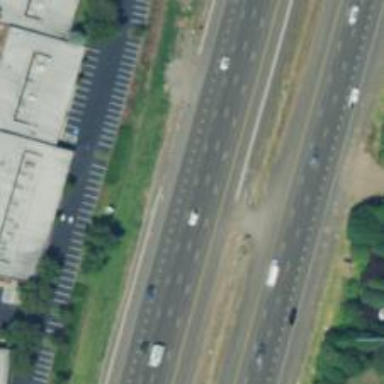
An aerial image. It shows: Asphalt motorway.